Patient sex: M
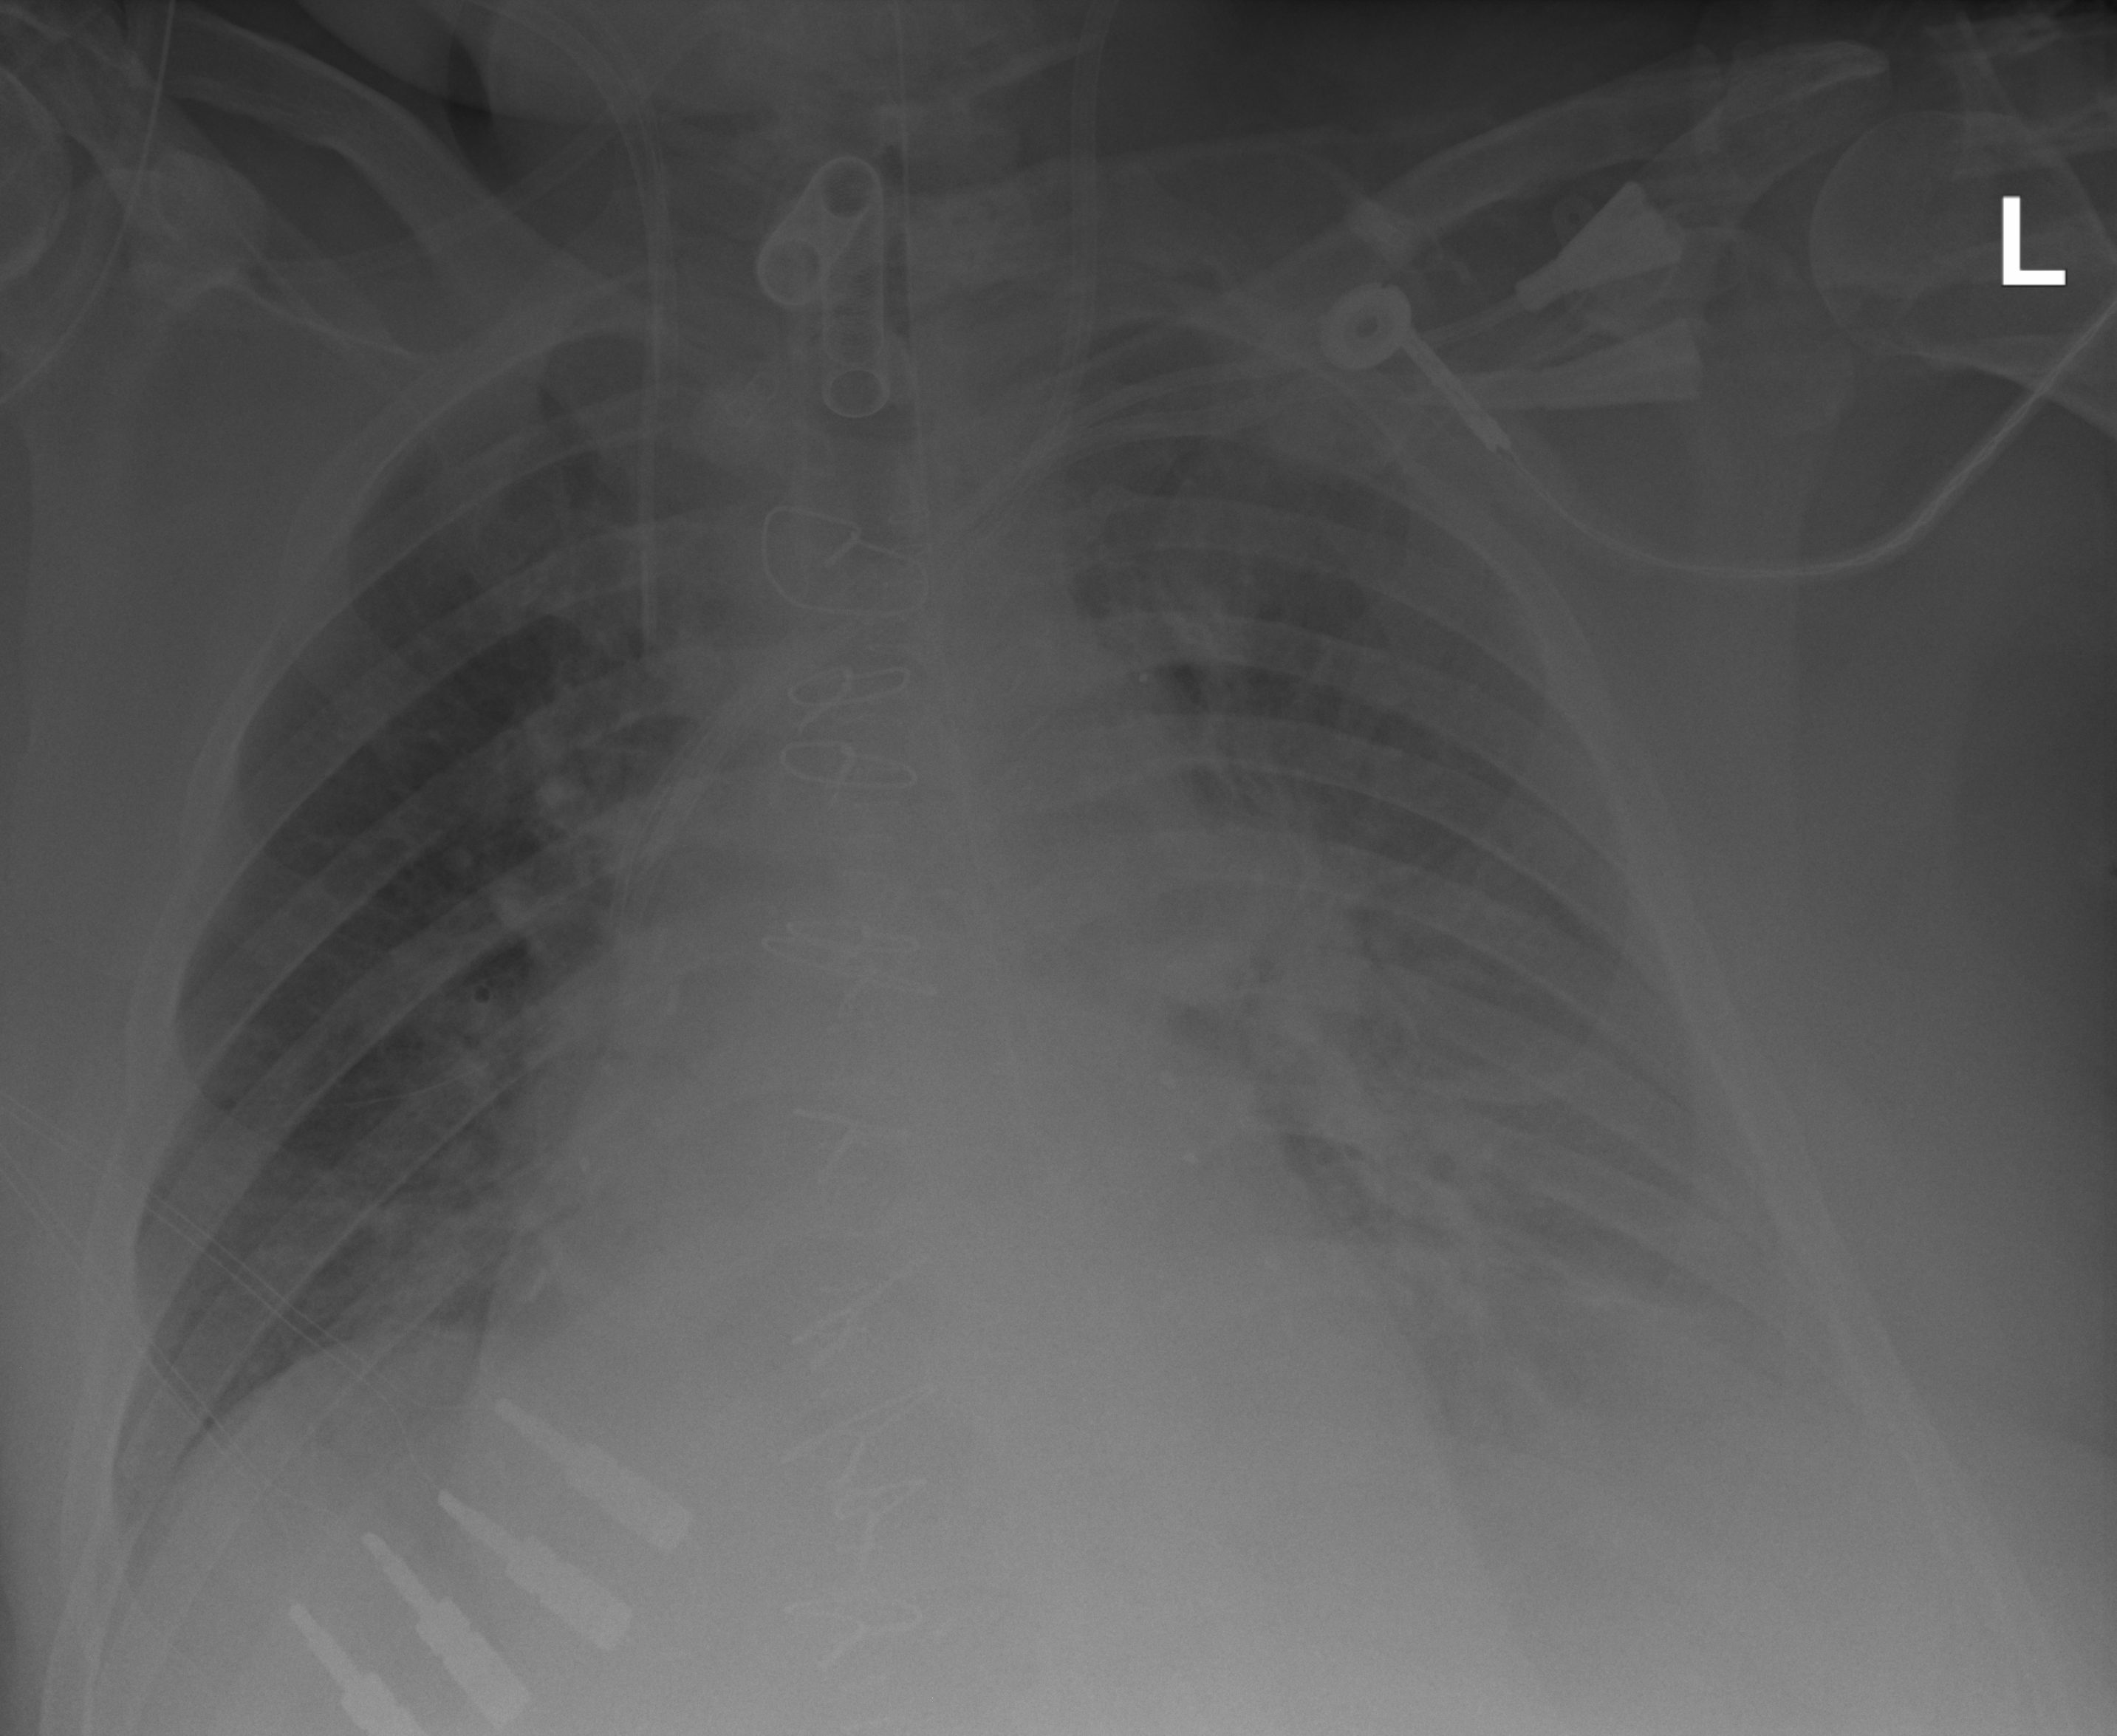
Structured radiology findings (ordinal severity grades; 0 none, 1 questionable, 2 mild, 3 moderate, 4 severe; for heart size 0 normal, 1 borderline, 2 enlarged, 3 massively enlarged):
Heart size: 2
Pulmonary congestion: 2
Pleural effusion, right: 1
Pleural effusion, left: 2
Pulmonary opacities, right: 0
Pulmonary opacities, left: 2
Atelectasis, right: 2
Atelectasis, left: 2